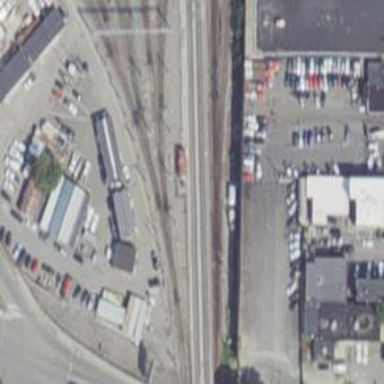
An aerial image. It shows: Railway junction.